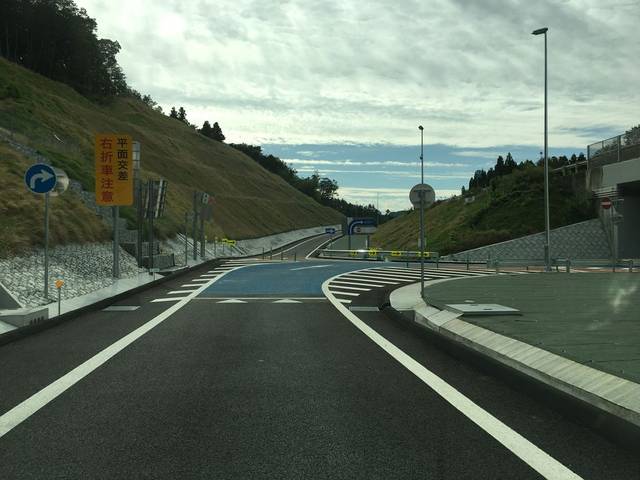
Region: Japan
Coordinates: 37.371, 140.604